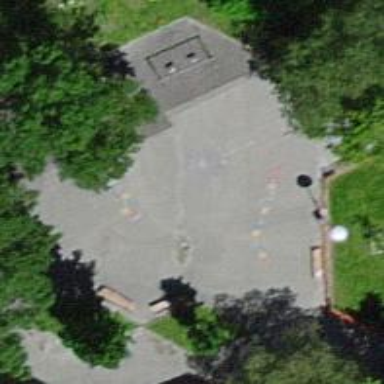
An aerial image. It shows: Playground area with woodchips surface.